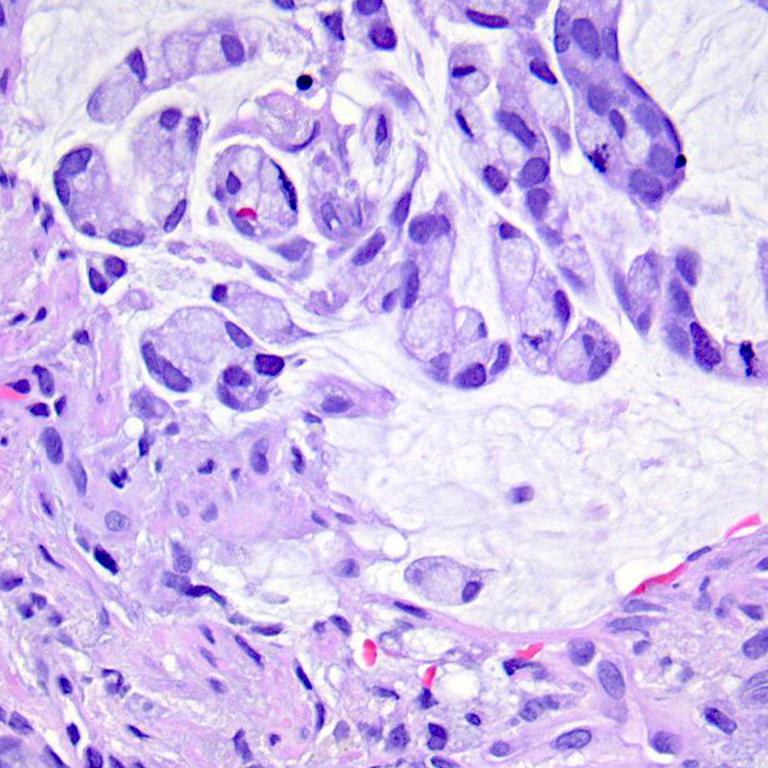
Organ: colon
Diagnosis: adenocarcinomas